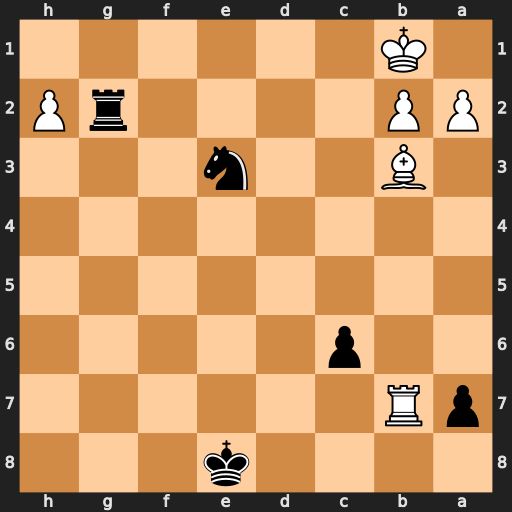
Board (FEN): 4k3/pR6/2p5/8/8/1B2n3/PP4rP/1K6
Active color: b
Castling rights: -
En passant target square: -
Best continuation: Rg1+ Bd1 Rxd1#